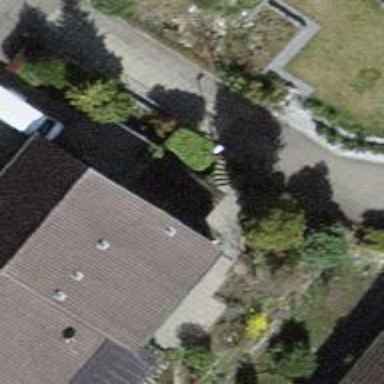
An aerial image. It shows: Set of steps on the road.